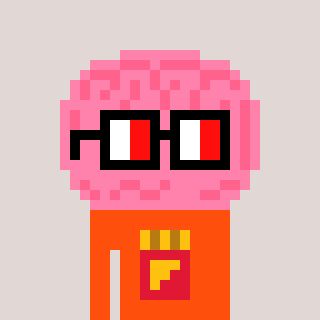
a pixel art character with square glasses with black frames and red eyes, a brain-shaped head and a orange-colored body on a warm background